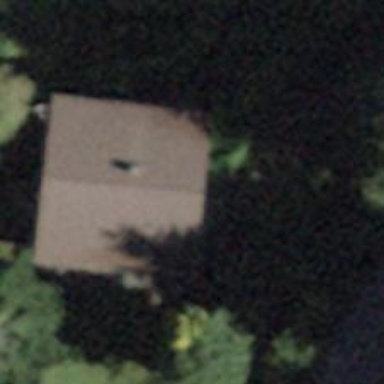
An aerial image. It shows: Building with ridged roof.